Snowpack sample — Loveland Pass, Silver Plume, Colorado, USA (1/12/25, 11:40 AM MST)
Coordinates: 39.66, -105.88
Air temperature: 7 °F
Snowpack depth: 140 cm
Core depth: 10 cm
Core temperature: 41 °F
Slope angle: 11°, slope face: 30°
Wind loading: high
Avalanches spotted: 2
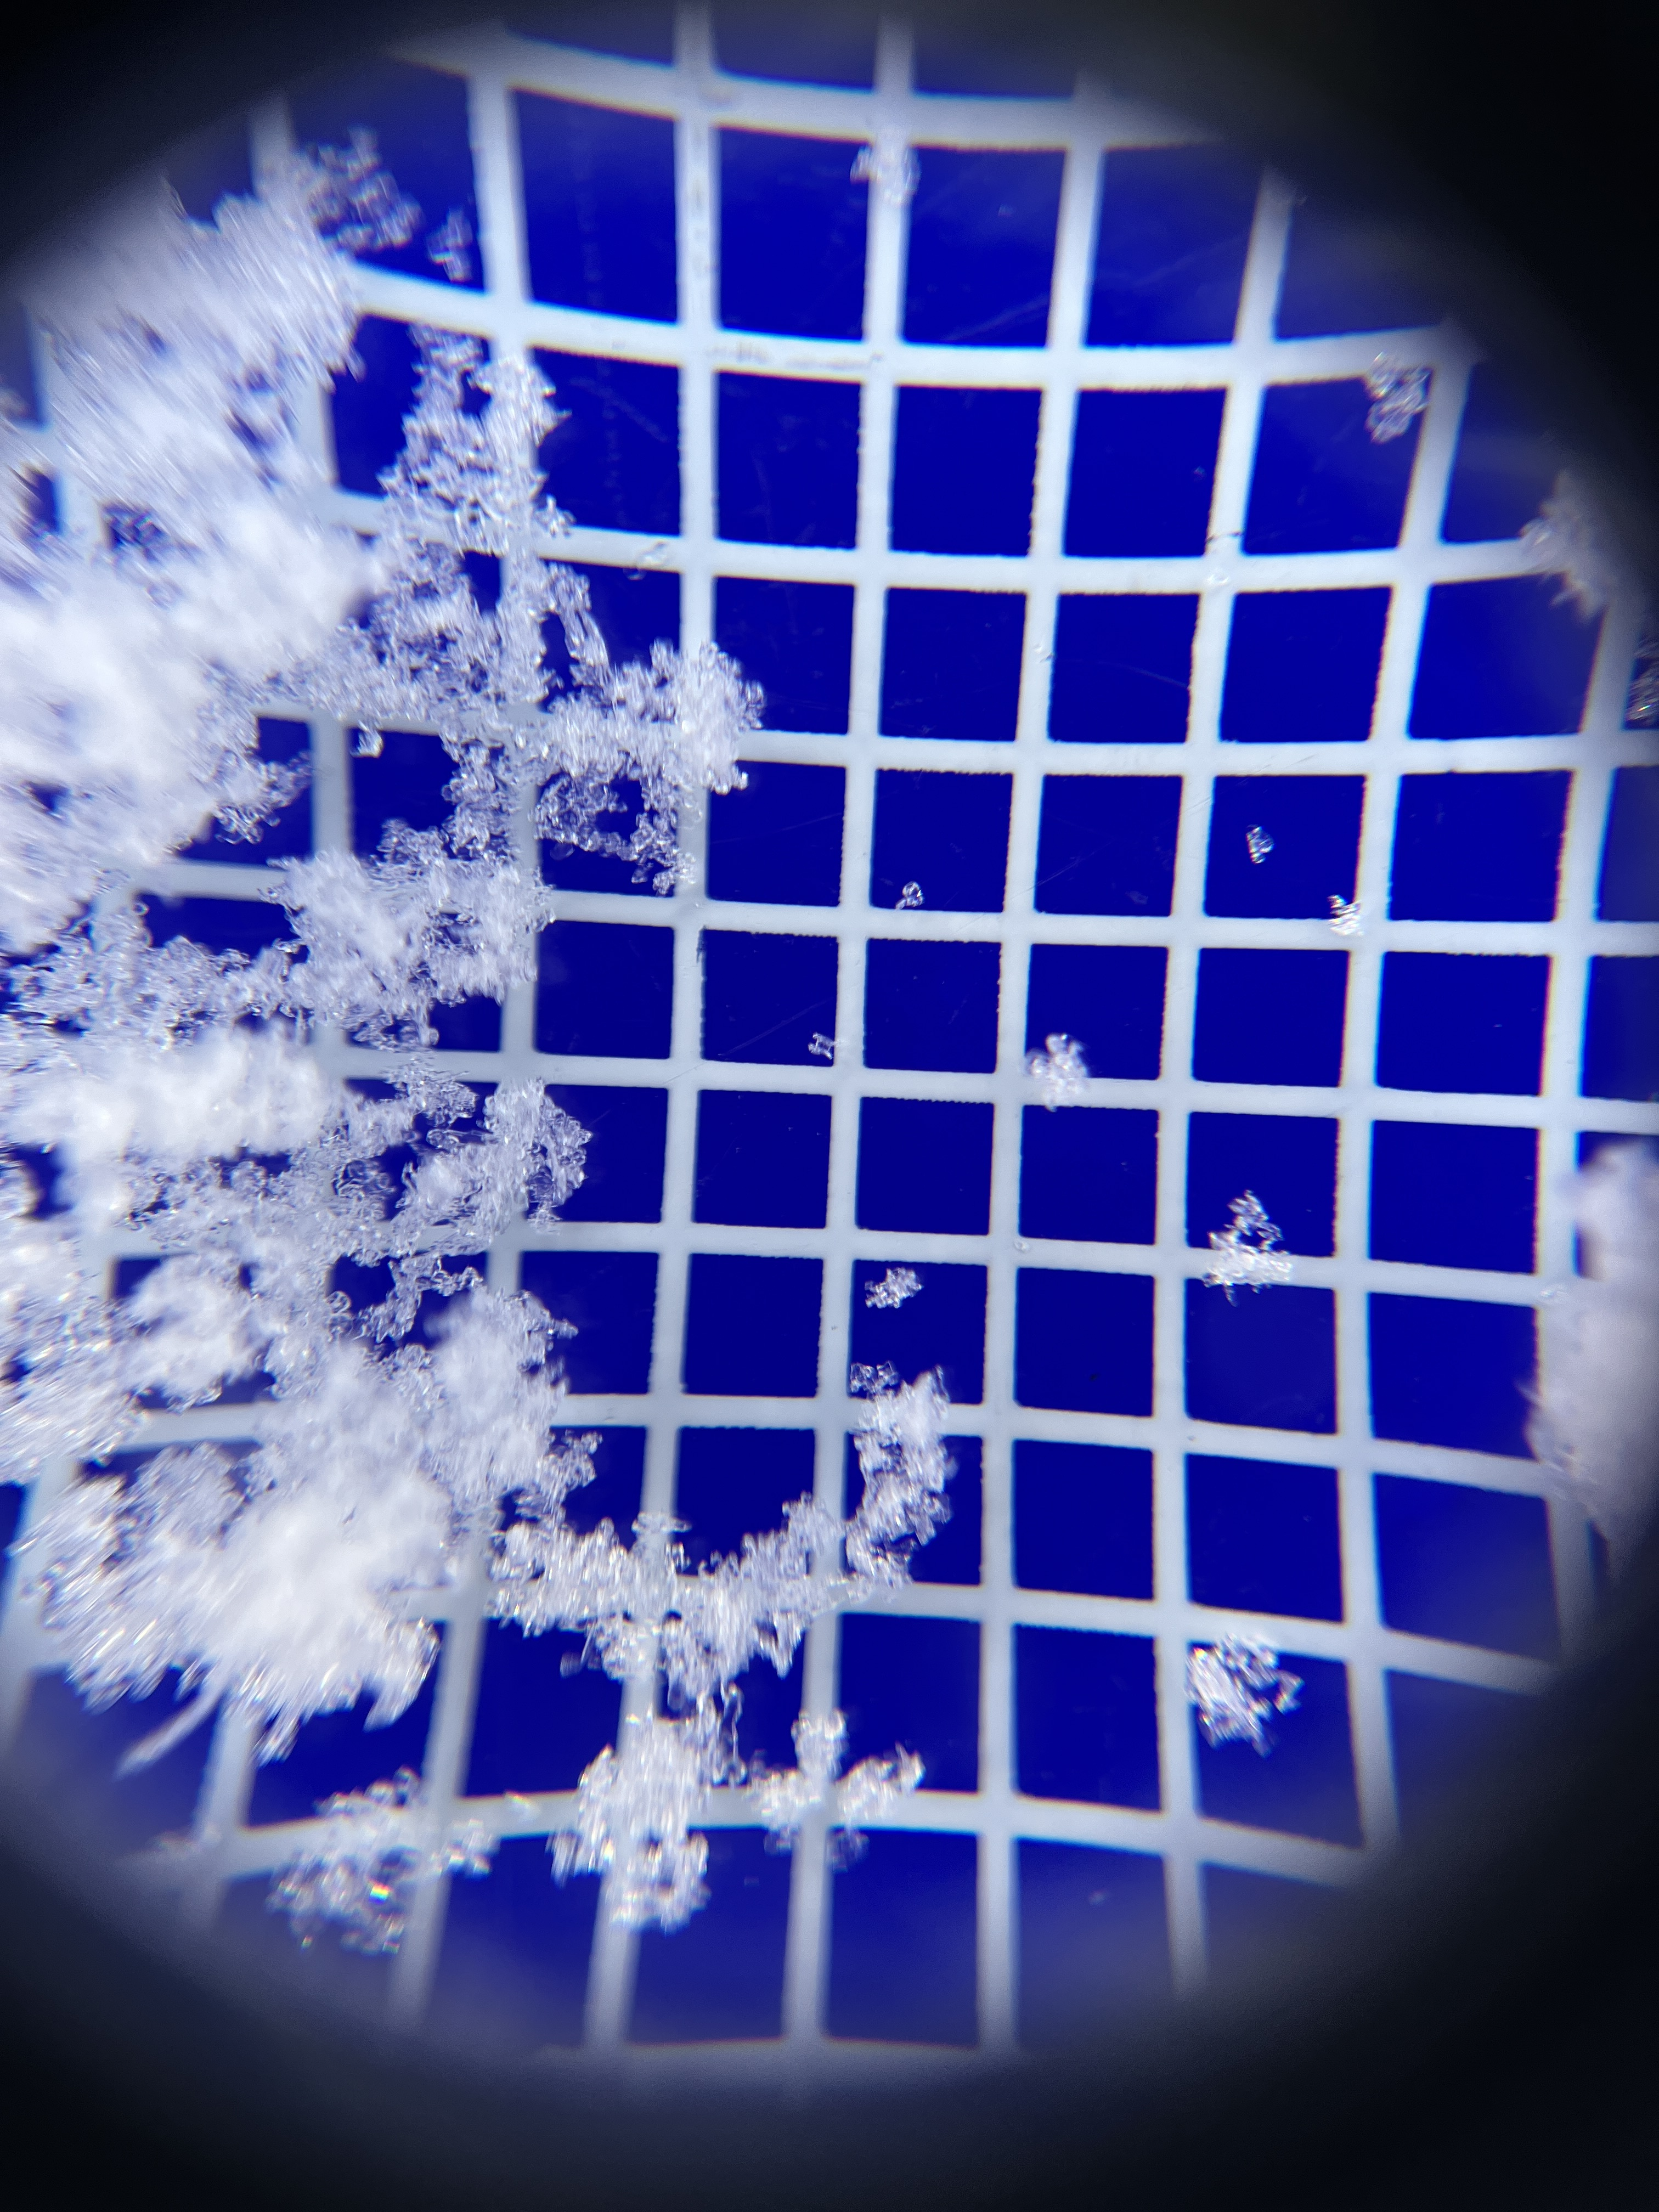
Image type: magnified_profile
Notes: Pilot using slightly modified coring method that took too large segment for snow profile picturing, advised not to use in higher level models. Two avalanche on south face nearby, partially cloudy with light snow in the last 24 hours. Lots of wind loading on eastern features.